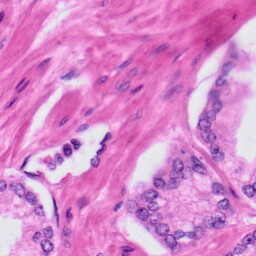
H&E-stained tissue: Prostate